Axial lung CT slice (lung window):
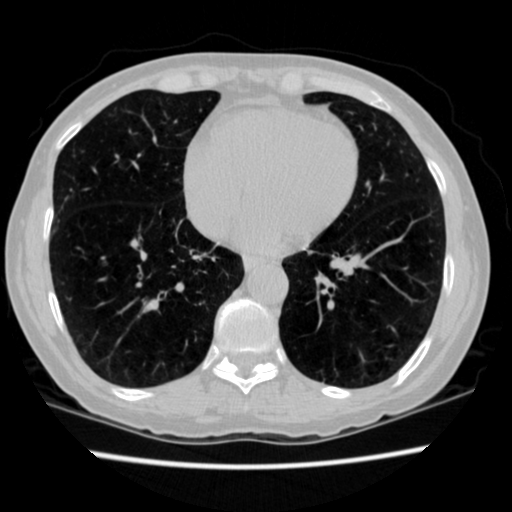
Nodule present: no